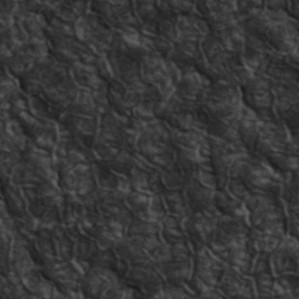
Label: non_frost